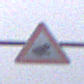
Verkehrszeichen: AmphibienwanderungLinks
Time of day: MorningAfternoon
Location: Outdoor (Urban)
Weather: PartlyCloudy
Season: NotSpecified
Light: Natural